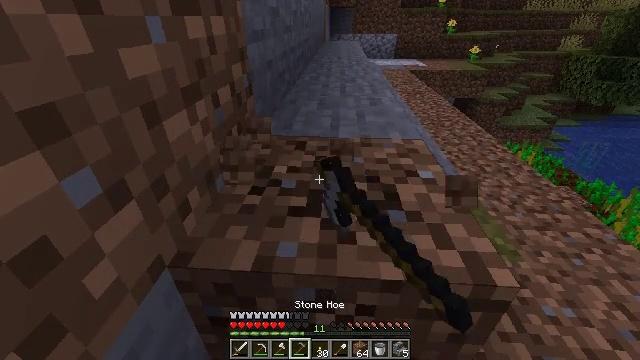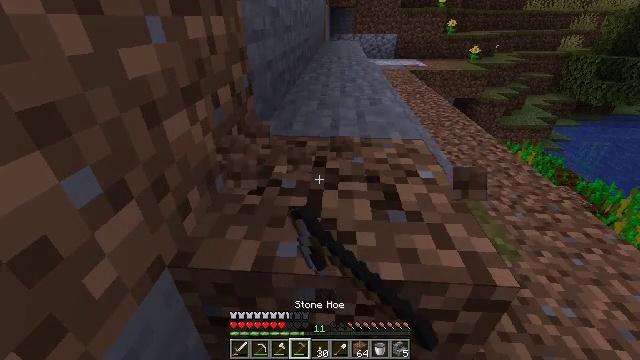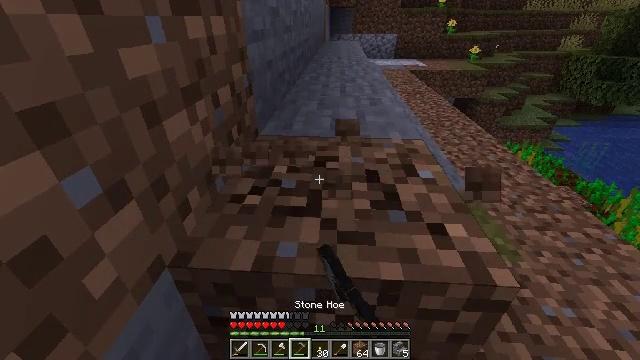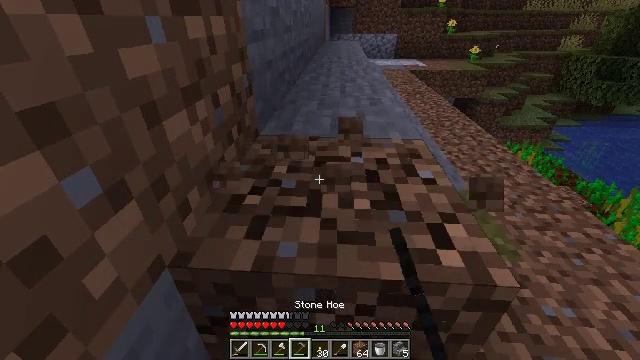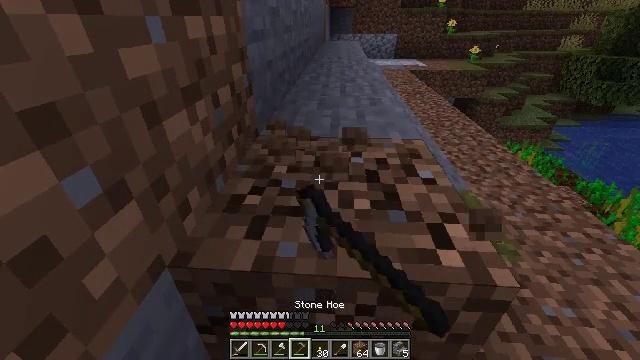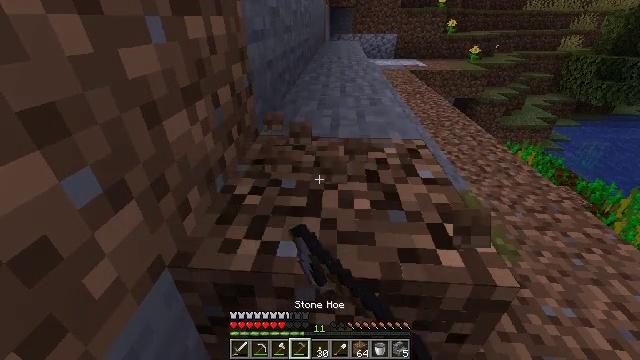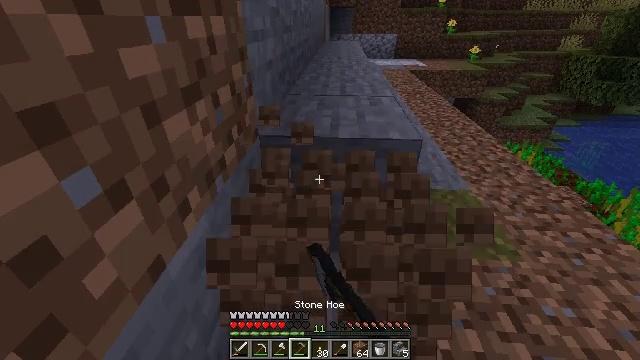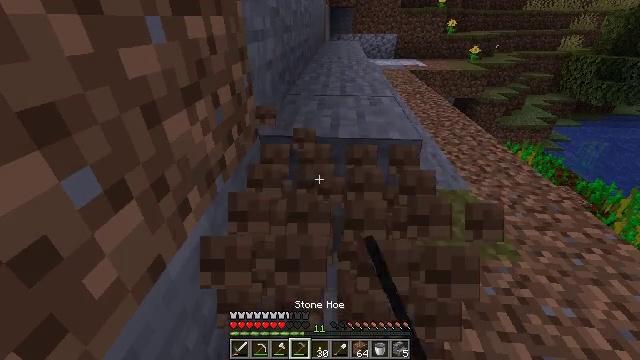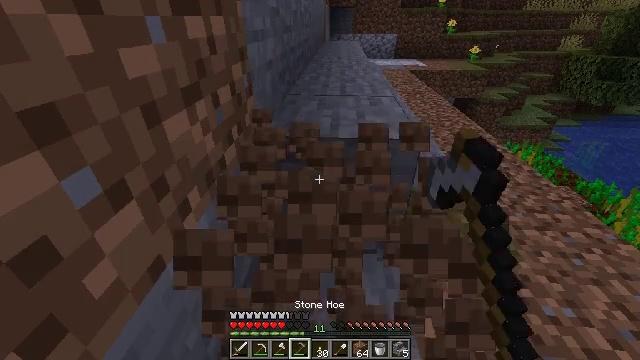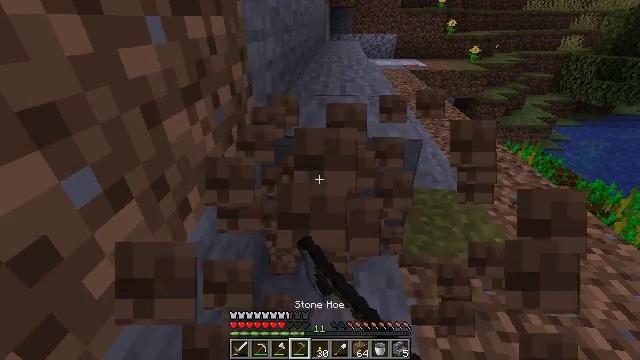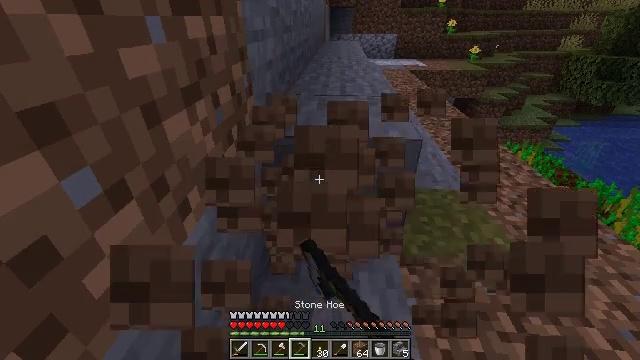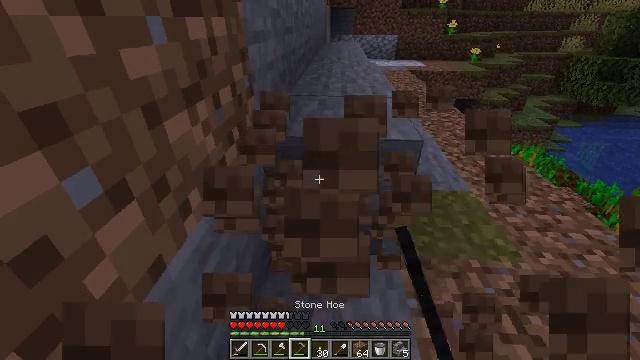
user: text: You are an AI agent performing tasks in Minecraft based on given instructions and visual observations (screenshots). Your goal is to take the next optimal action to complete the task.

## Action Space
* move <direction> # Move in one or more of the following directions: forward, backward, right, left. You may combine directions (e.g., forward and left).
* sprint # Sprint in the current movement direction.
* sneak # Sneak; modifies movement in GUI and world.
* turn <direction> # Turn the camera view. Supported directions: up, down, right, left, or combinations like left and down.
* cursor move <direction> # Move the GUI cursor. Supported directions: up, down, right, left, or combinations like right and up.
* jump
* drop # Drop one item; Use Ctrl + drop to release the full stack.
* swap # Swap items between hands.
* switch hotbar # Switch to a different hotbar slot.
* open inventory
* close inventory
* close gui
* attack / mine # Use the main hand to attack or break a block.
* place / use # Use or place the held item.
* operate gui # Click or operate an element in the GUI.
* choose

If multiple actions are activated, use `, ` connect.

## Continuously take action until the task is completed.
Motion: motion action
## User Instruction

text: Break the dirt block.
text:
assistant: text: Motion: attack / mine
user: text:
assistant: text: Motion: attack / mine
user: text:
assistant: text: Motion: attack / mine
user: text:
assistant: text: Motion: attack / mine
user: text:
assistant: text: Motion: attack / mine
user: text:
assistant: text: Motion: attack / mine
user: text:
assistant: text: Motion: attack / mine
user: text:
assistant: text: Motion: attack / mine
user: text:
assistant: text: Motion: attack / mine
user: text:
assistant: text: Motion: attack / mine
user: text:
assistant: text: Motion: attack / mine
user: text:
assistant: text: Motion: no_op